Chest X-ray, PA view. Patient: 60 years old, sex M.
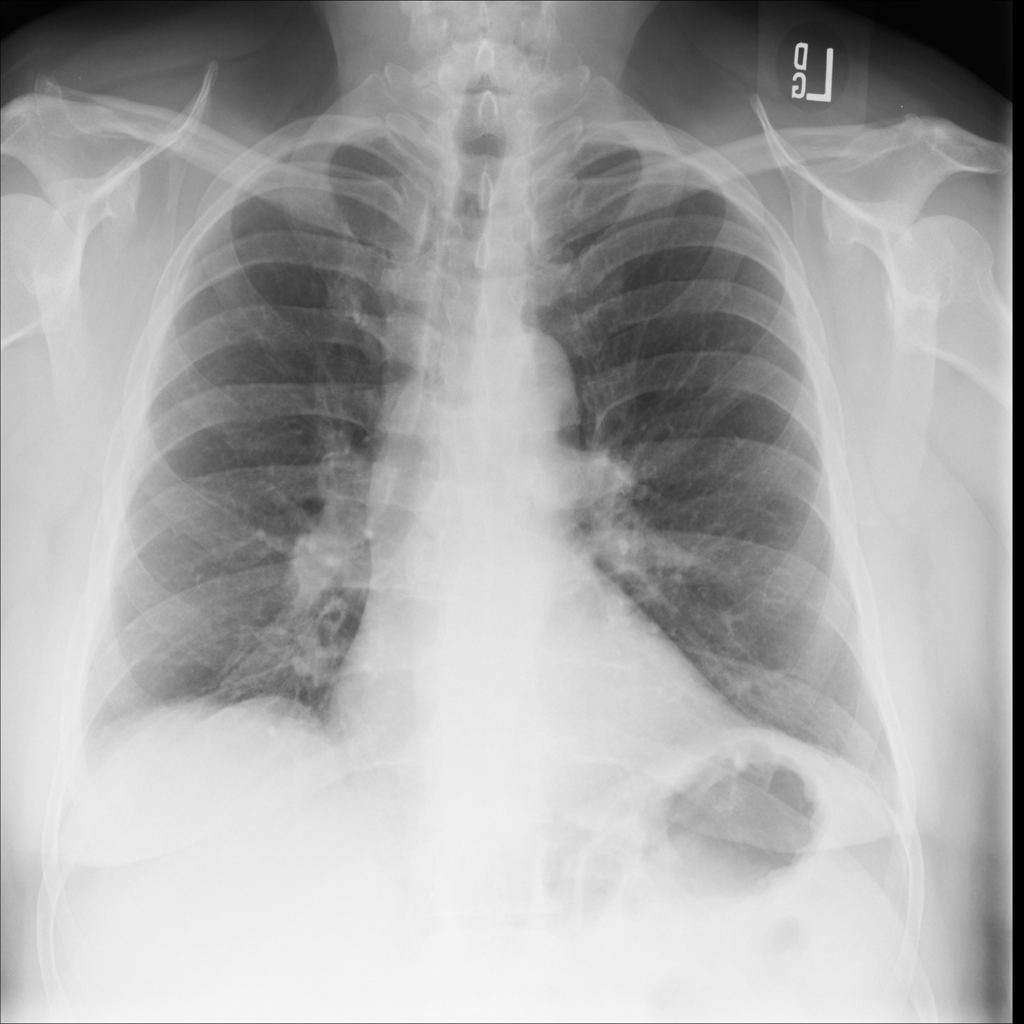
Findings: No Finding